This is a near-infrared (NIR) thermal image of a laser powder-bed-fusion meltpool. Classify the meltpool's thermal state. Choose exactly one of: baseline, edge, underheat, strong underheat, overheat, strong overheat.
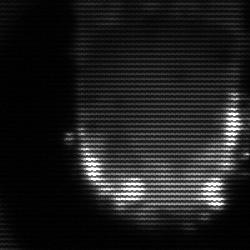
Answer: baseline